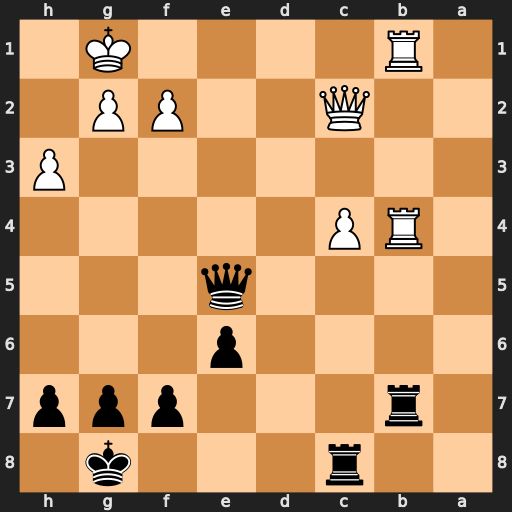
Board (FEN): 2r3k1/1r3ppp/4p3/4q3/1RP5/7P/2Q2PP1/1R4K1
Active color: b
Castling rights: -
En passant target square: -
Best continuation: Rxb4 Rxb4 Qe1+ Kh2 Qxb4